Question: i would like to implement, while i select list view that time my check box will be selected.

'''
@Override
public View getView(final int position, View convertView, ViewGroup parent) {
final ViewHolder holder;
if (convertView == null) {
convertView = mInflater.inflate(R.layout.list_row, null);
holder = new ViewHolder();
holder.checkbox = (CheckBox) convertView.findViewById(R.id.mycheckbox);
holder.text = (TextView) convertView.findViewById(R.id.mytext);
convertView.setTag(holder);
} else {
holder = (ViewHolder) convertView.getTag();
}
MyList mylist = mItems.get(position);
holder.text.setText(mylist.getMyText());
holder.checkbox.setChecked(mChecked.get(position));
holder.chkItem.setChecked(mChecked.get(position));
holder.chkItem.setOnCheckedChangeListener(new OnCheckedChangeListener()
{
@Override
public void onCheckedChanged(CompoundButton buttonView, boolean isChecked) {
// TODO Auto-generated method stub
mChecked.set((Integer) buttonView.getTag(),isChecked);
}
});
return convertView;
}
static class ViewHolder {
CheckBox checkbox;
TextView text;
}
}
'''
here the check box item only selected, but i want if i click list view, check box will be selected, any one cane help me? why i am asking the same question again mean i tried list view click event through item click listener, but its not working i tried setFocusable(true) also, but not working.
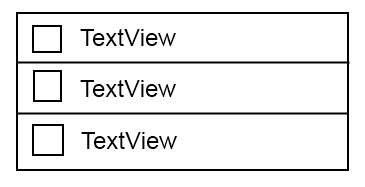
Answer: Here my answer,
'''
convertView .setOnClickListener(new OnClickListener() {
public void onClick(View v) {
// TODO Below is hardcoded to get item at index 1
// This needs to be changed to fool-proof
CheckBox checkBox = ((CheckBox)v.getTouchables().get(1));
checkBox.setChecked(! checkBox.isChecked());
System.out.println("Listview clicked");
}
});
'''